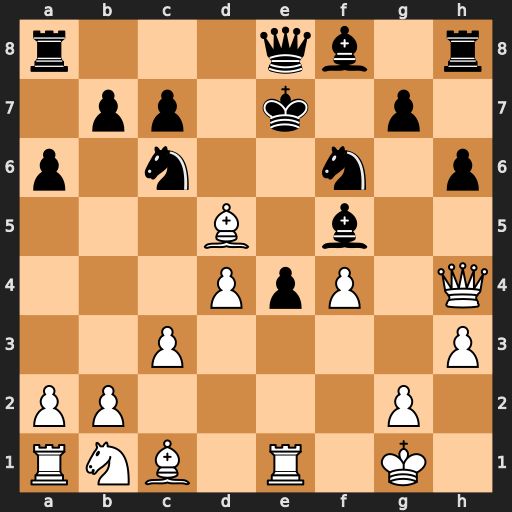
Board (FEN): r3qb1r/1pp1k1p1/p1n2n1p/3B1b2/3PpP1Q/2P4P/PP4P1/RNB1R1K1
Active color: w
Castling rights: -
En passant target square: -
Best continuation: Bxe4 Bxe4 Rxe4+ Kd7 Rxe8